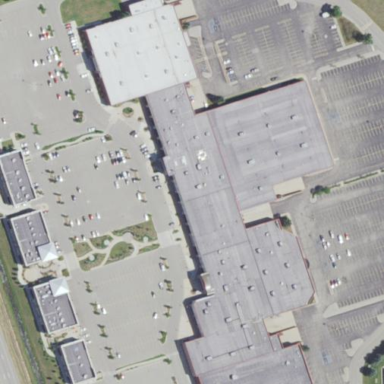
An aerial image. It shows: Mall building.